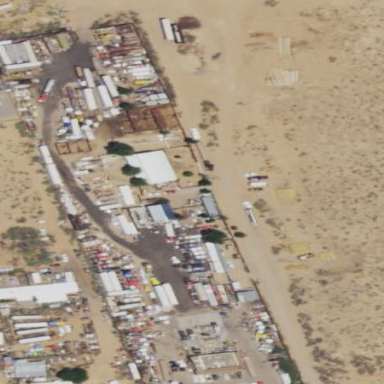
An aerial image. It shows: Scrap yard located in industrial area.